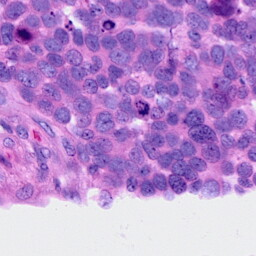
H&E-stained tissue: Ovarian